Field crop: maize
Growth stage: 2
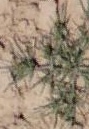
Species: salsola